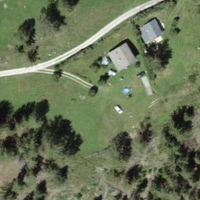
EUNIS habitat code: 26
Species observed at this site:
Trifolium repens